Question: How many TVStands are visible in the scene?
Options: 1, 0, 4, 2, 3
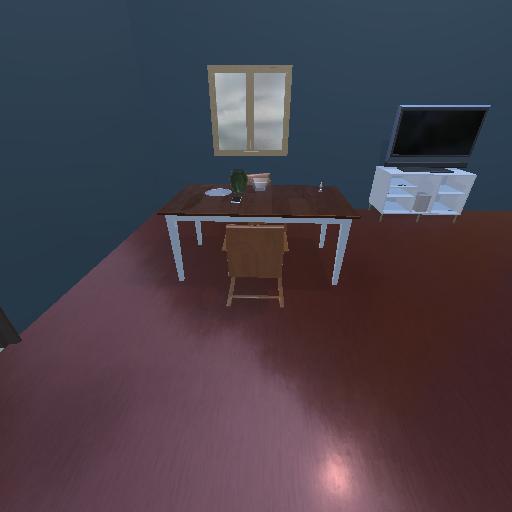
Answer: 1